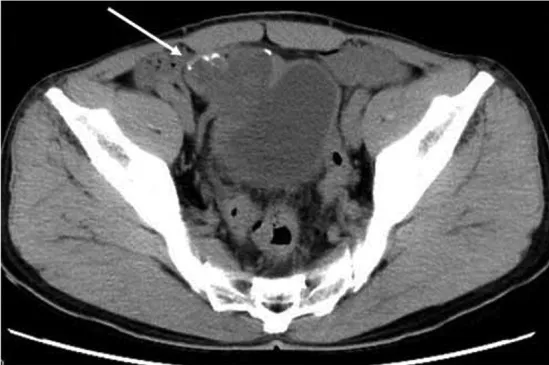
Enhanced abdominal computed tomography scans (transverse images). (A) Plain scan demonstrating a hypodense mass at the level of the right anterior bladder wall with sporadic calcifications in the peripheral area, as indicated by the arrow.
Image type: radiology (ct)